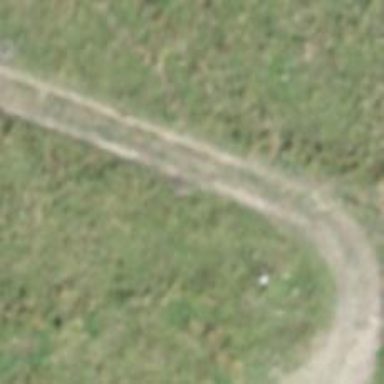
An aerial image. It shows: Dirt track with grade5 tracktype.